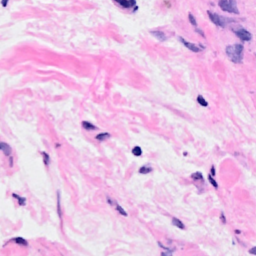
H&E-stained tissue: Breast